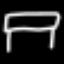
Label: bed